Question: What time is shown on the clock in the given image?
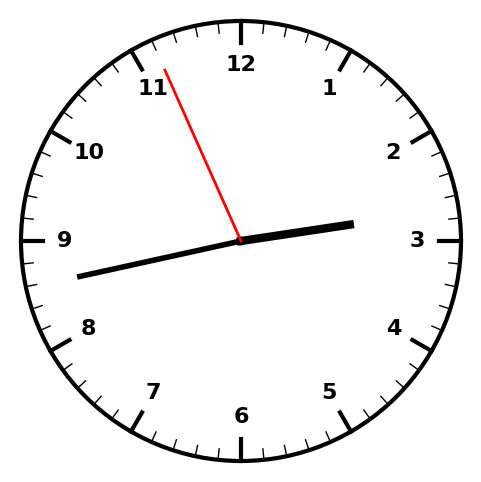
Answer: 02:42:56